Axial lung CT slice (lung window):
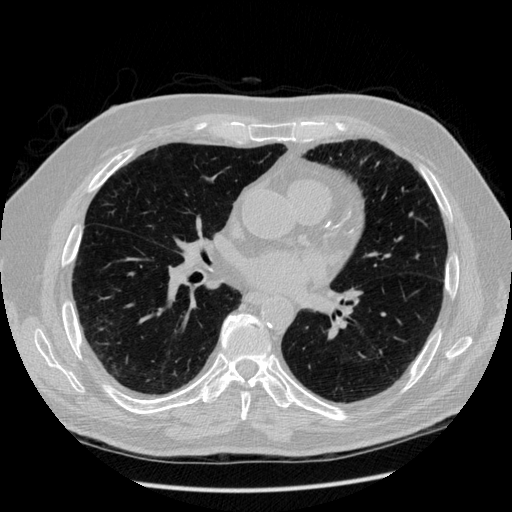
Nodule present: no